Brain MRI, t1w sequence, axial 2D slice.
Patient: age 39, sex F, weight 95 kg, height 1.95 m
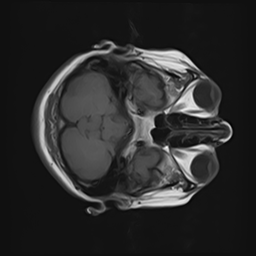